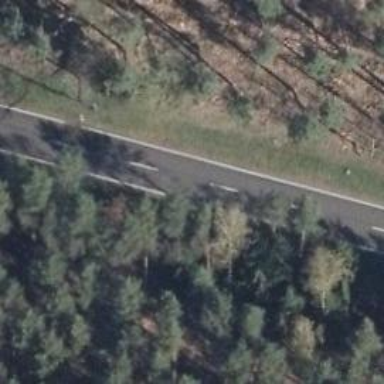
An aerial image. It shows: Secondary road with asphalt surface.